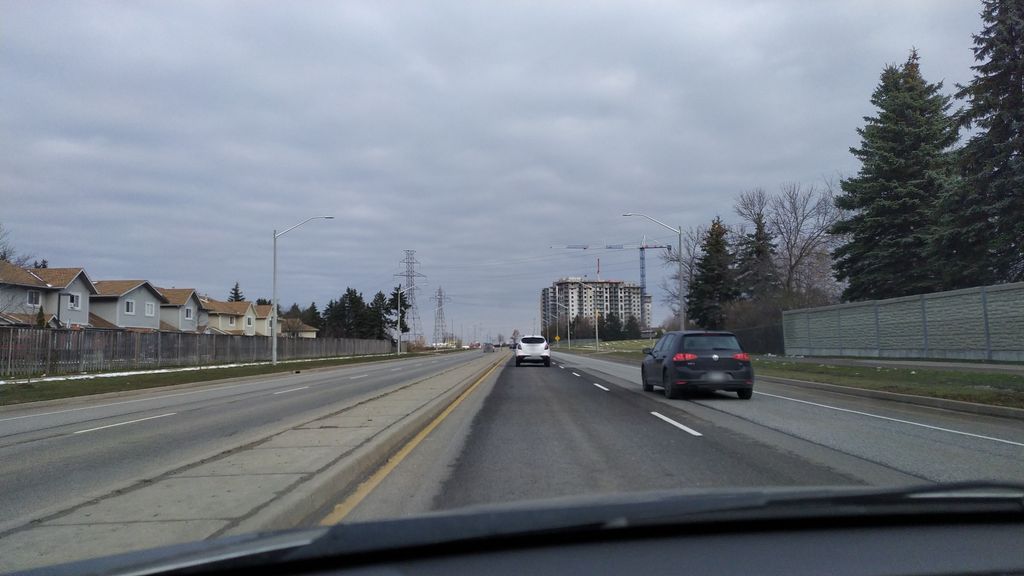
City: kitchener-waterloo